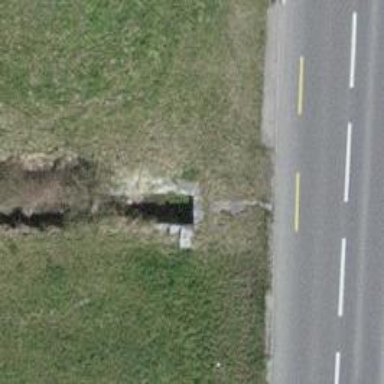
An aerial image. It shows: Tunnel.